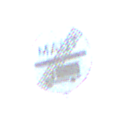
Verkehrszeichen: EndeMautpflicht
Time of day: SunriseSunset
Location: Outdoor (Nature)
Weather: Clear
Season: Winter
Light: Natural